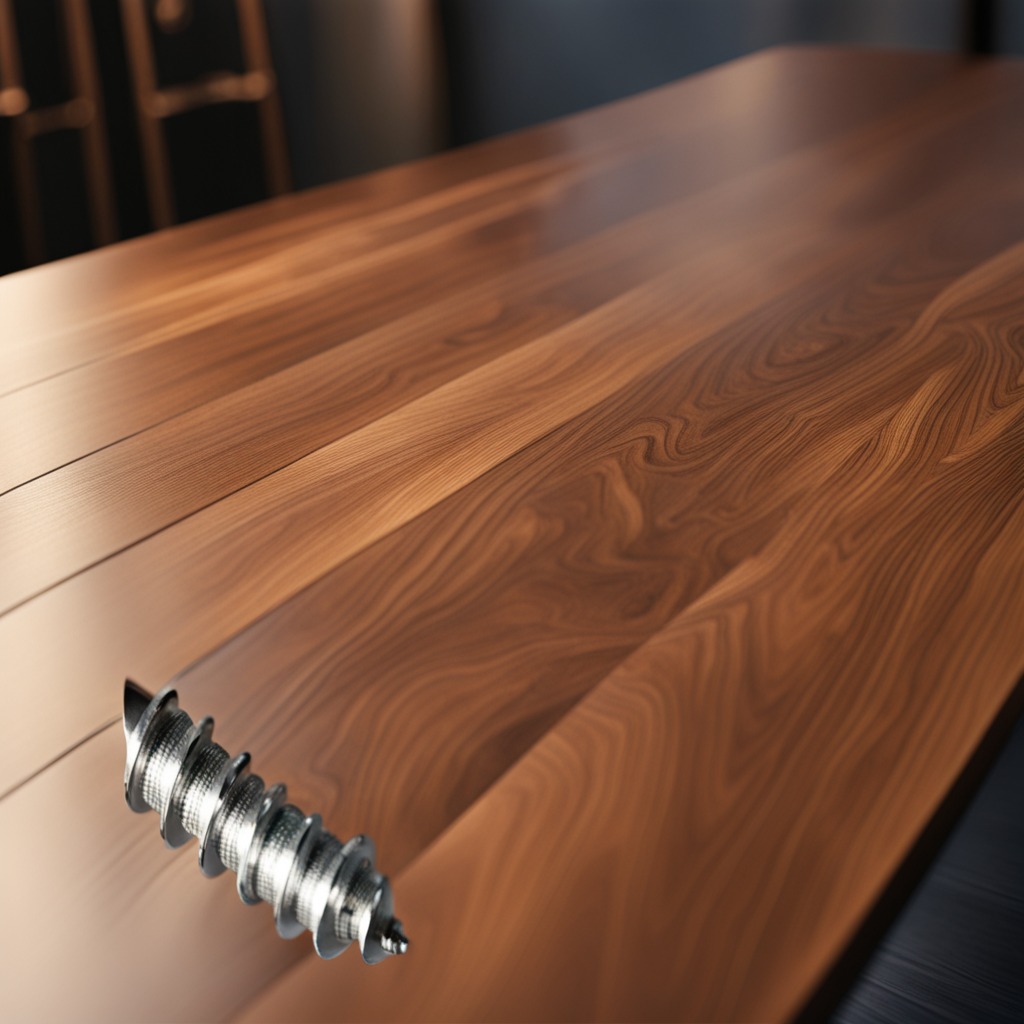
A metal screw is lying on the wooden table.